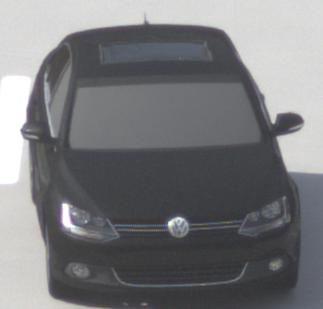
Make: VW
Model: Jetta 1.2 TSI
Detailed model: Jetta (IV)
Model produced from: 2011/01
Model produced until: 2014/08
Doors: 4
Color: black
Road condition: dry road
Daytime: morning or afternoon
Contrast: medium contrast